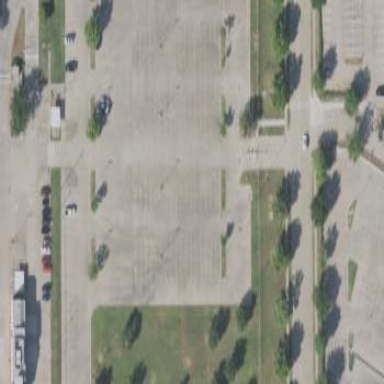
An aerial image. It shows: Parking area with surface.